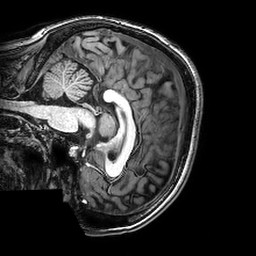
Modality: T1w
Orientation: sagittal
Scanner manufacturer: philips
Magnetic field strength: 3 T
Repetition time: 0.008166 s
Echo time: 0.00375 s